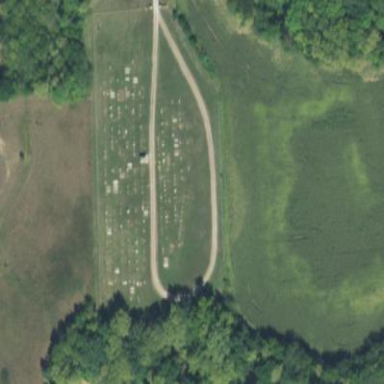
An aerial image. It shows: Cemetery.